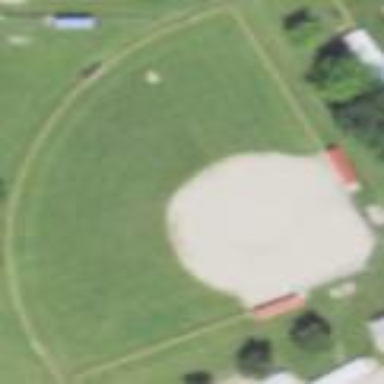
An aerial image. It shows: Baseball pitch for leisure and sports activities.